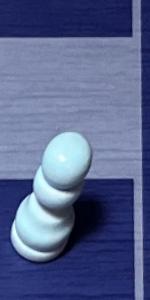
Label: Pawn_White